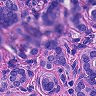
Metastatic tissue present: yes